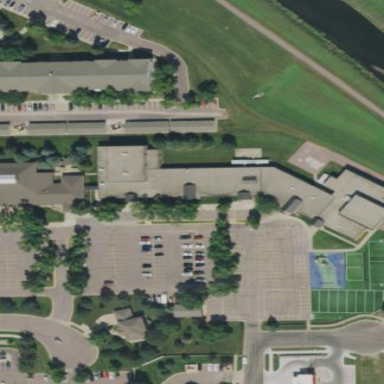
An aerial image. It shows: School building.